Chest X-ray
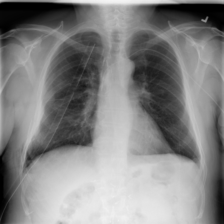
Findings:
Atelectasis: negative
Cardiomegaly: negative
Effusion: positive
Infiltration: negative
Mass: negative
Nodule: negative
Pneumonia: negative
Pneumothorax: positive
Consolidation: negative
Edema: negative
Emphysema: negative
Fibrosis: negative
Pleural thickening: negative
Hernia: negative